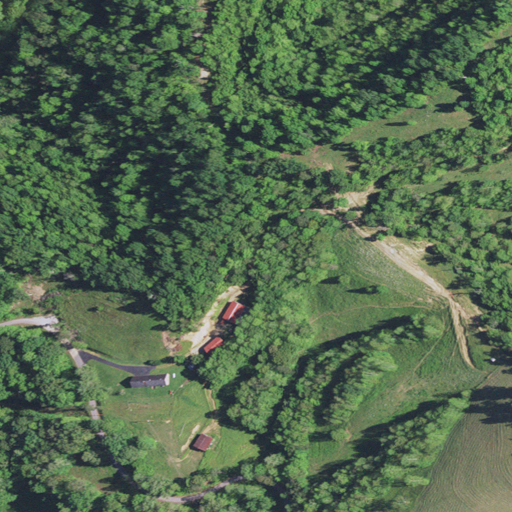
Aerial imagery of gap in Kentucky named Swindling Gap containing deciduous forest, pasture, open development, mixed forest, shrub, and low intensity development